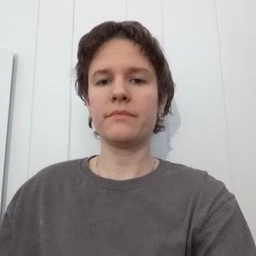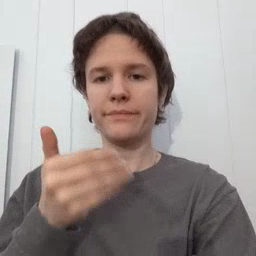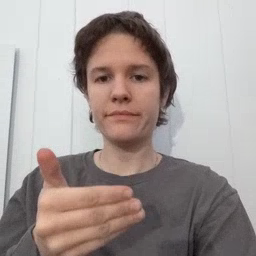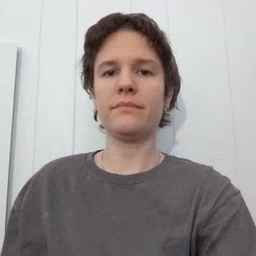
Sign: close